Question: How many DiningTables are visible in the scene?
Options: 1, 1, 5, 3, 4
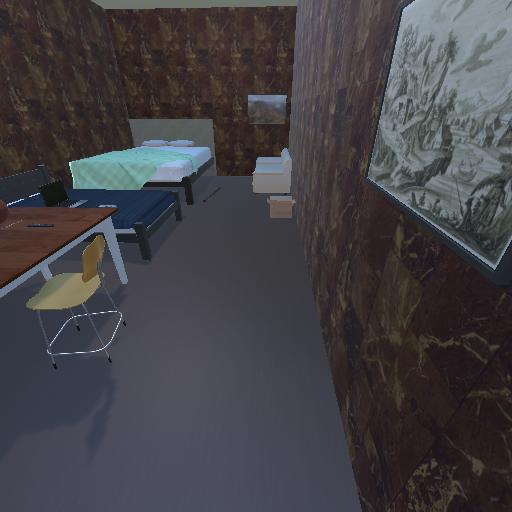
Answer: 1